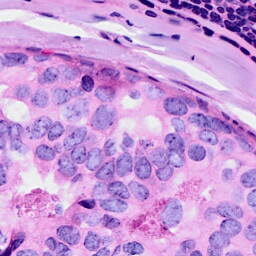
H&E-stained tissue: Breast